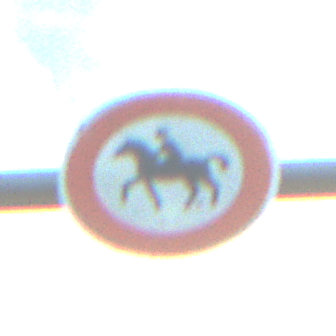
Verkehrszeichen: VerbotReiter
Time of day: MorningAfternoon
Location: Outdoor (Urban)
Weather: PartlyCloudy
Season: NotSpecified
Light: Natural